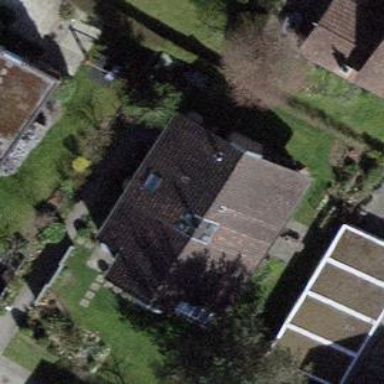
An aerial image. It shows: Building with tiled roof.